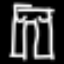
Label: pants